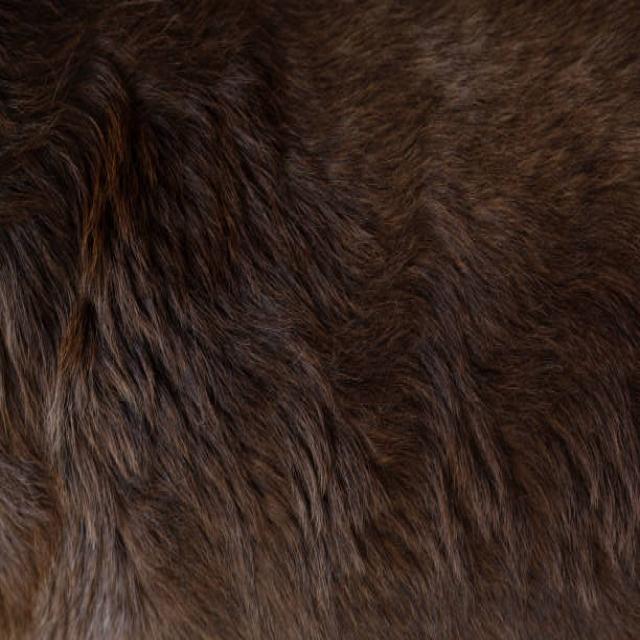
Healthy canine skin — no visible lesions, inflammation, or abnormalities. The skin and coat appear normal.